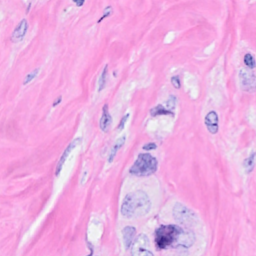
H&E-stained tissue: Breast